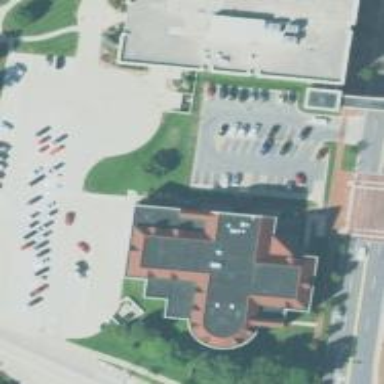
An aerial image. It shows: Public building used as library.